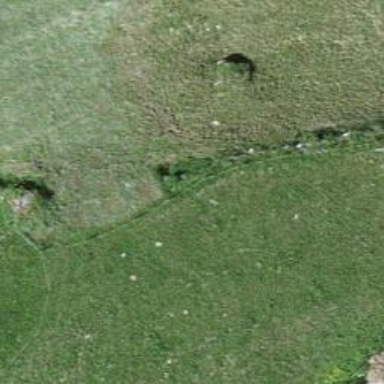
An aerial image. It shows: Dry stone wall barrier.